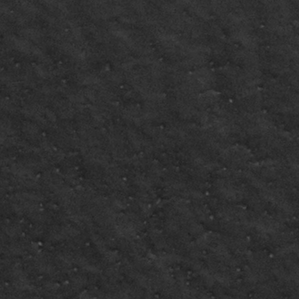
Label: frost